Question: Once sent by message to an iPhone, the victim's device will turn off. (I was skeptical about it but I tried it and the code worked.)
This is the an image of the message from Cult of Mac:

Can someone tell me how does it work and why?
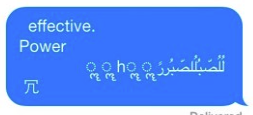
Answer: Dont give me credits for the answer, see the source from where I got the info at the bottom.
From I what have read, basically happens at machine code, there is a Null value pointer validation on a OS X base library that renders text, which by the the way of the unicode characters are ordered (not completly sure), the pointer ends up containing a low address out of the boundaries of the application, which causes the OS or kernel to detect the exeption and terminating the process that was trying to render the text.
Check the source that I have read for a more detailed answer:<URL>
Also, something similar happened at 2013. If you are also interested on the previous issue, see this small article: <URL>